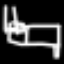
Label: bed